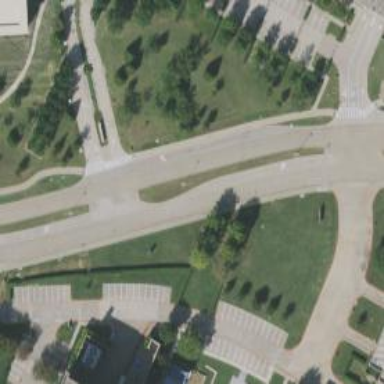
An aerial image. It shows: Tertiary road with separate sidewalks.